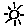
Label: sun